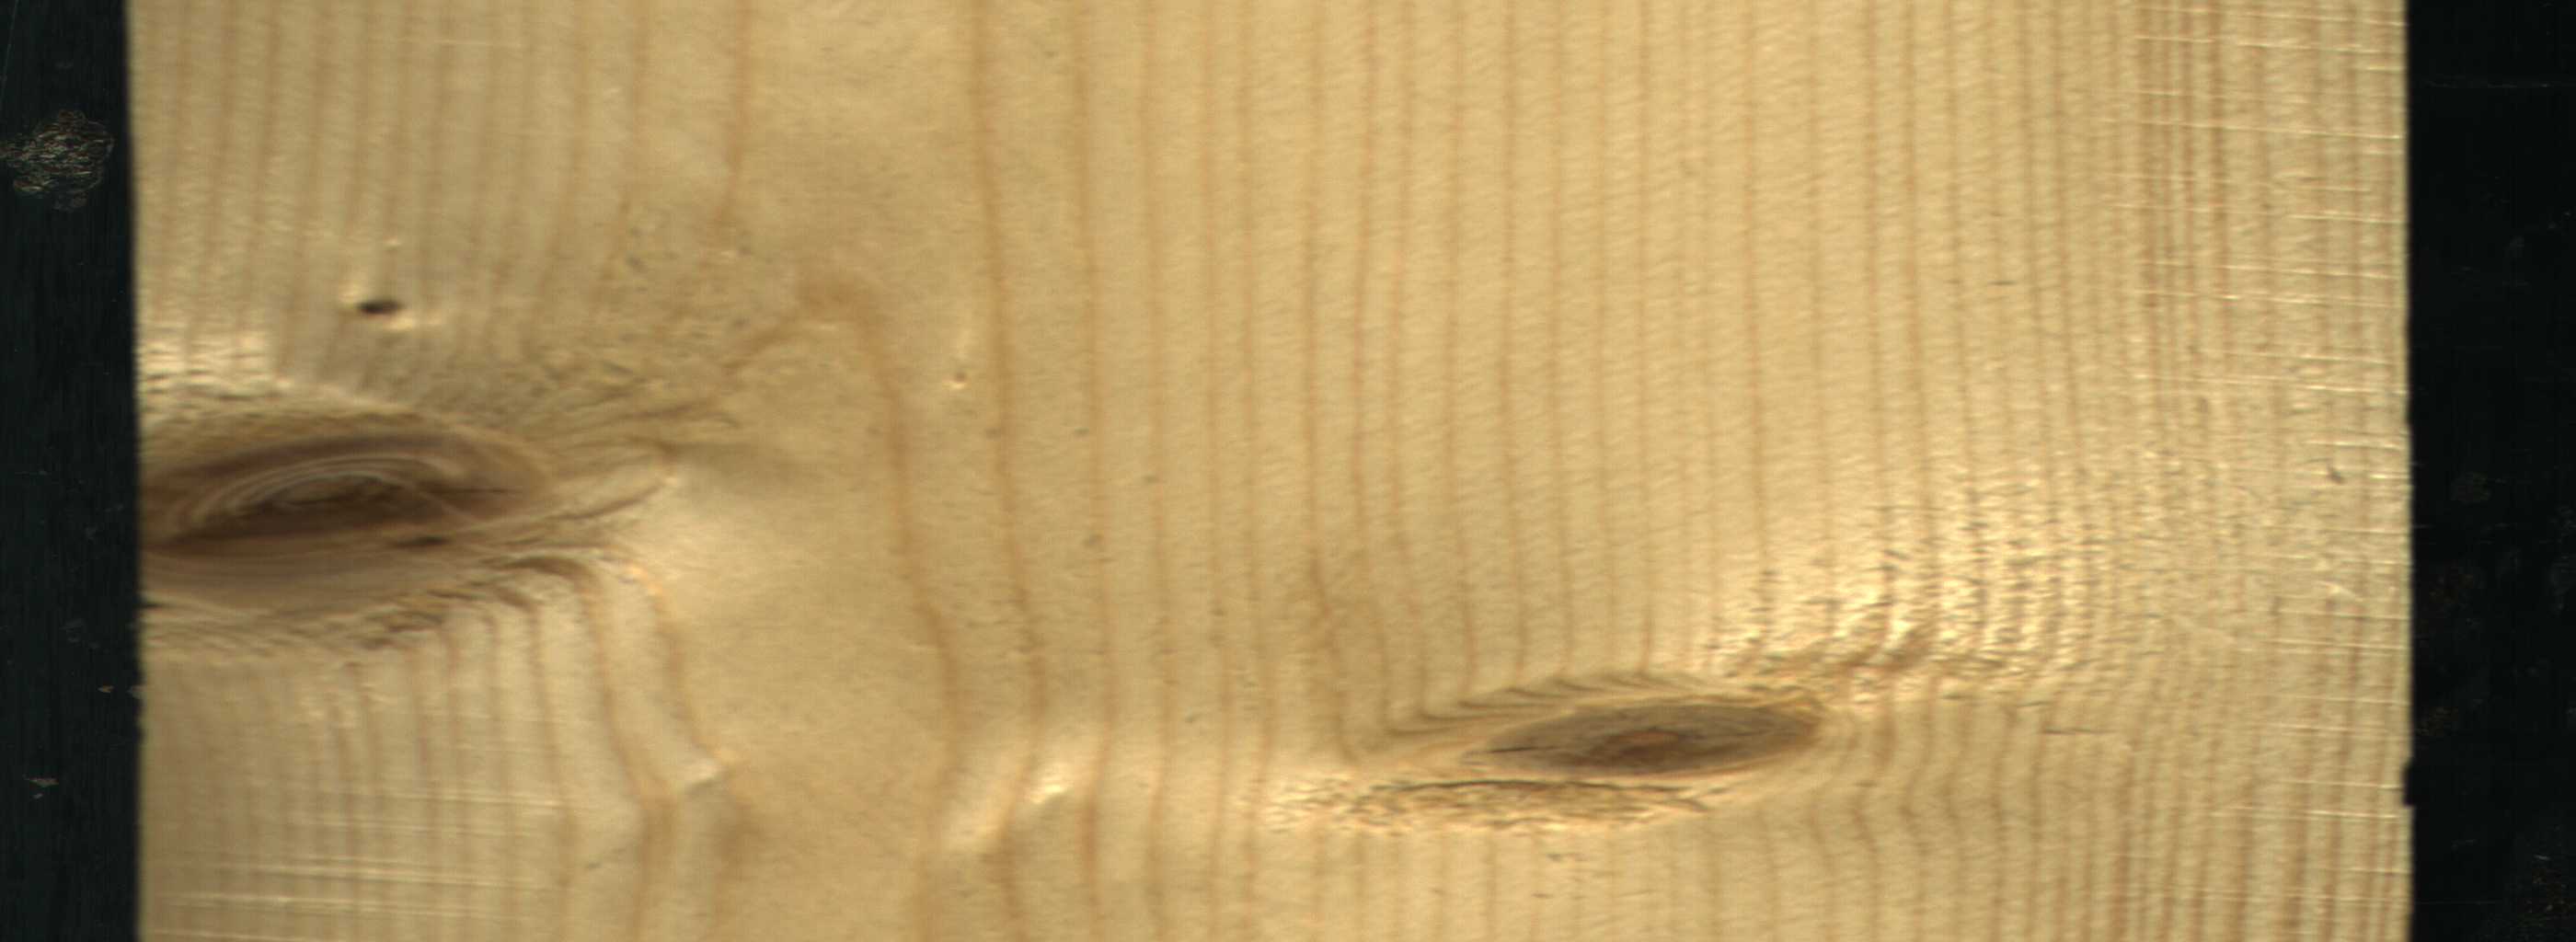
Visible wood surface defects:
Dead_Knot
Live_Knot
Live_Knot